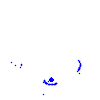
Particle: pion